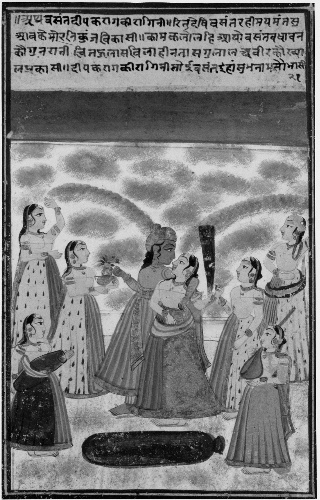
Date: late 19th century
Object type: Leaf from a Ragamala (?)
Classification: Paintings
Medium: Colors and gold on paper
Culture: India
Period: Rajput: Jaipur
Dimensions: 9 5/8 x 7 1/8 in. (24.4 x 18.1 cm)
Department: Asian Art
Credit line: Gift of Adele Simpson, 1964
Accession year: 1964
Repository: Metropolitan Museum of Art, New York, NY
Tags: Radha|Musical Instruments|Women|Krishna